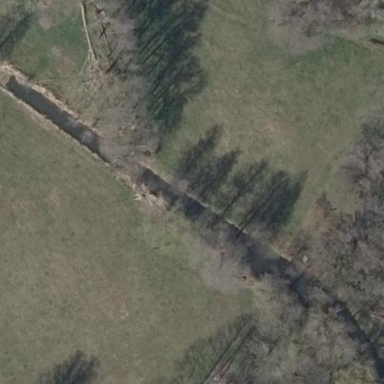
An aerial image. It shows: Ditch filled with water.